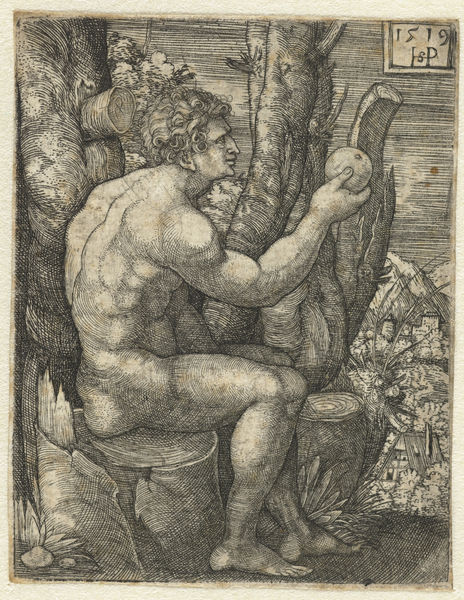
Titel: Adam zittend op boomstronk met appel in zijn hand
Künstler: Hans Sebald Beham
Standort: Amsterdam
Institution: Rijksmuseum
Schlagwörter: hair, homme, flowers, hand, wood, flower, apple, fruit, man, naked, nude, stone, tree, houses, grass, black and white, gravure, etching, arbre, date, holding, numbers, nu, souche, calender, muscles, apeman, 1519